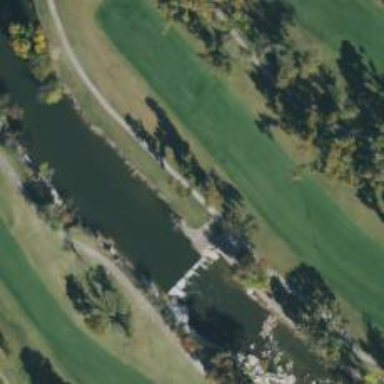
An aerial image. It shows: Path for golf carts.